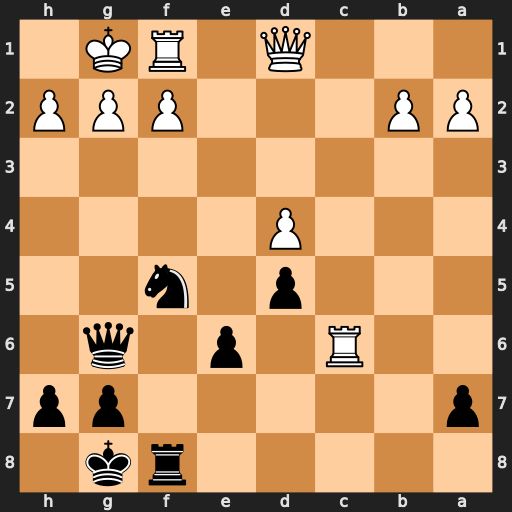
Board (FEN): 5rk1/p5pp/2R1p1q1/3p1n2/3P4/8/PP3PPP/3Q1RK1
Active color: b
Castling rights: -
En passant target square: -
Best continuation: Nh4 g3 Nf3+ Qxf3 Rxf3